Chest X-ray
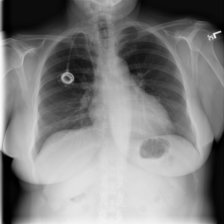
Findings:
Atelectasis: negative
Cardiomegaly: negative
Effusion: negative
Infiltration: negative
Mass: negative
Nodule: negative
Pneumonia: negative
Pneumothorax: negative
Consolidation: negative
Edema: negative
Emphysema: negative
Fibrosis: negative
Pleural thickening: negative
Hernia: negative